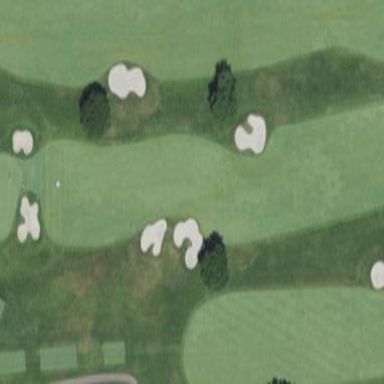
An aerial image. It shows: Grassy area designated as golf fairway.